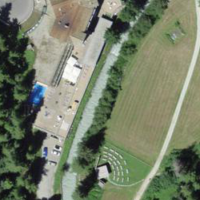
EUNIS habitat code: 26
Species observed at this site:
Ranunculus platanifolius
Saxifraga rotundifolia
Dactylorhiza majalis
Prunus padus
Silene acaulis
Chamaenerion dodonaei